Aerial crown-view tile of a tropical tree (Barro Colorado Island, Panama), acquired 20250616:
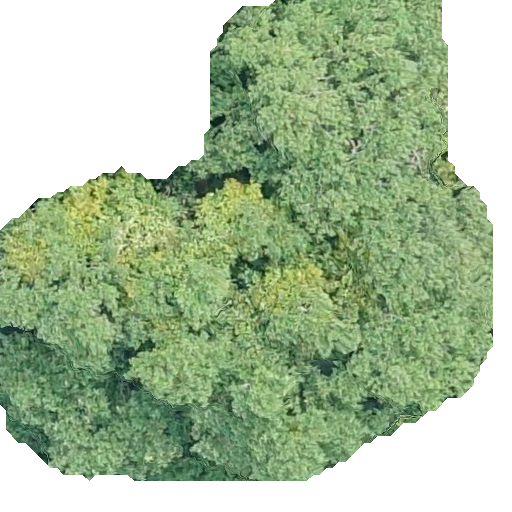
Species: Hieronyma alchorneoides
GBIF accepted scientific name: Hieronyma alchorneoides
Crown area: 269.033 m²